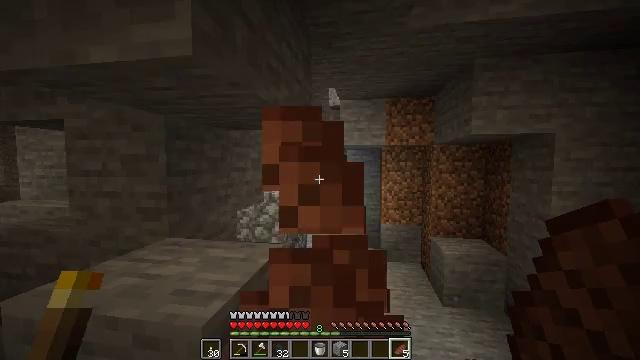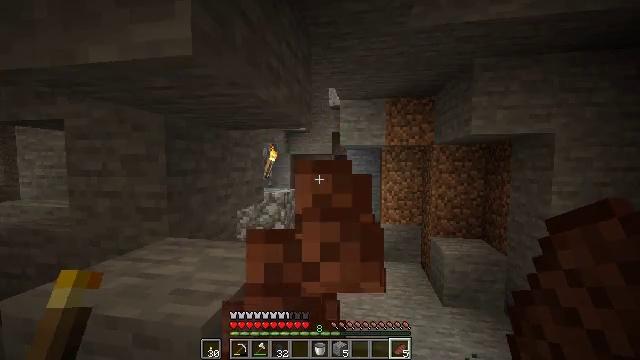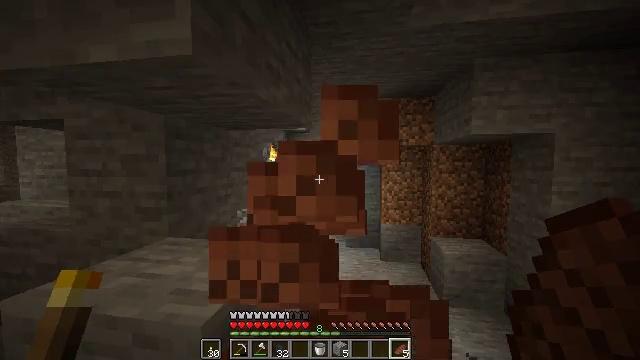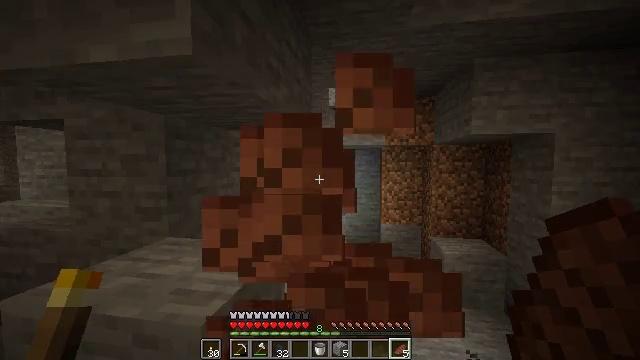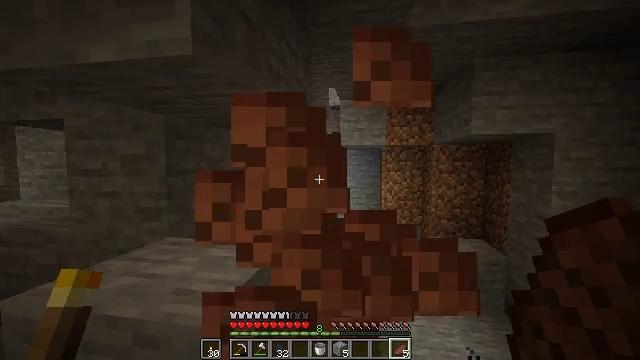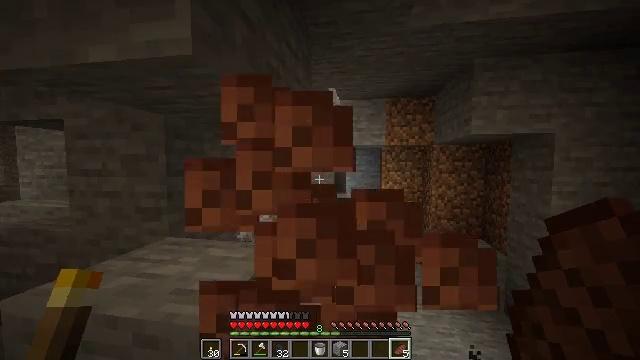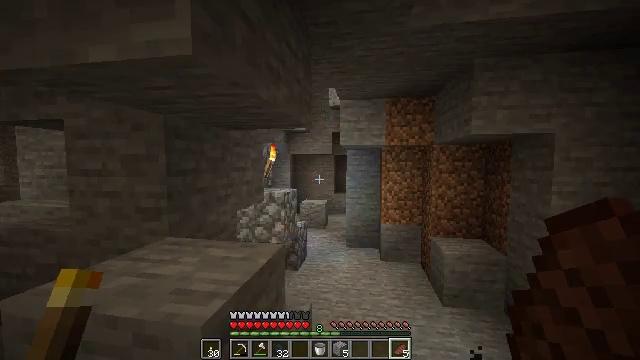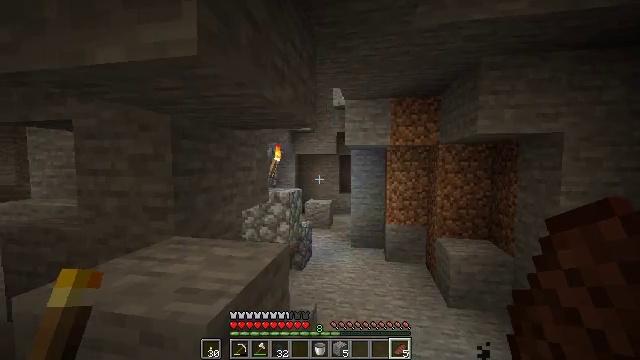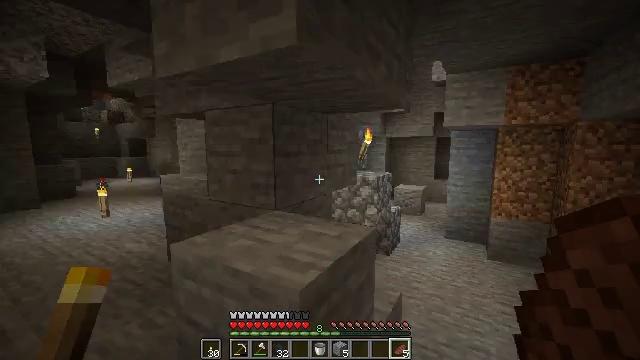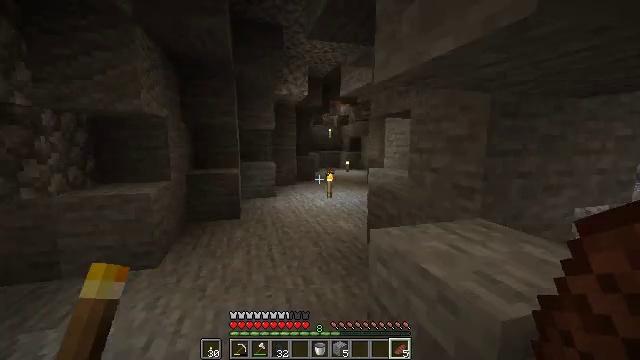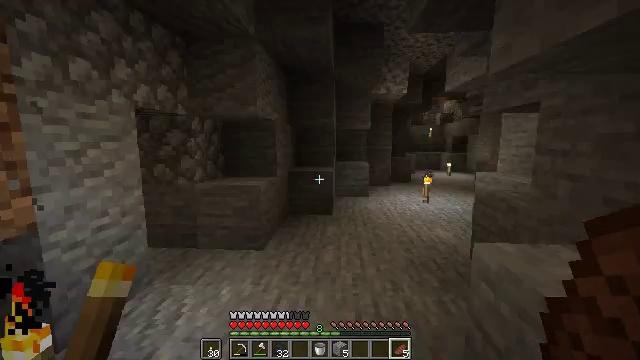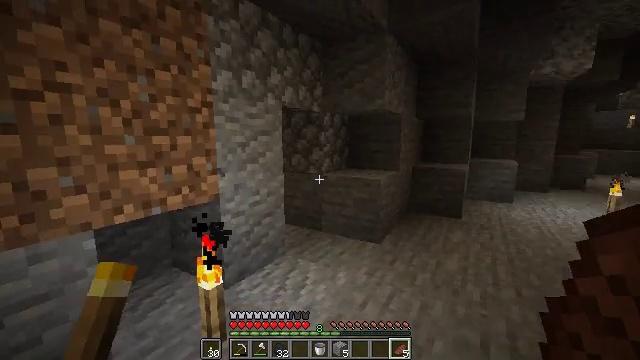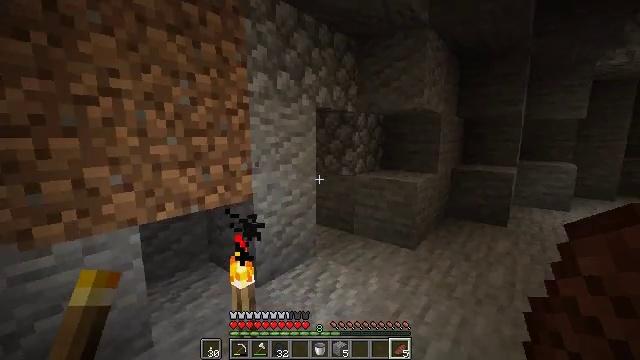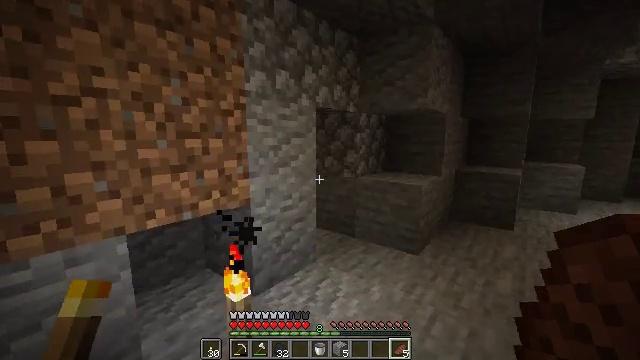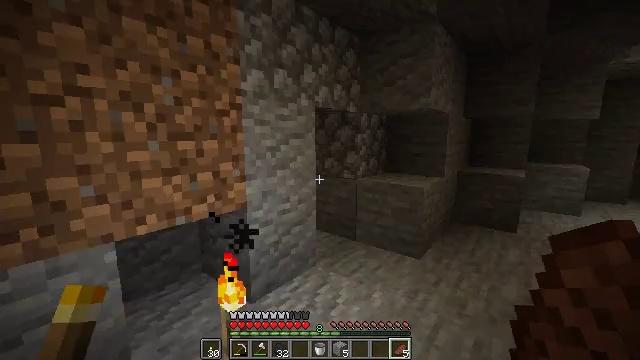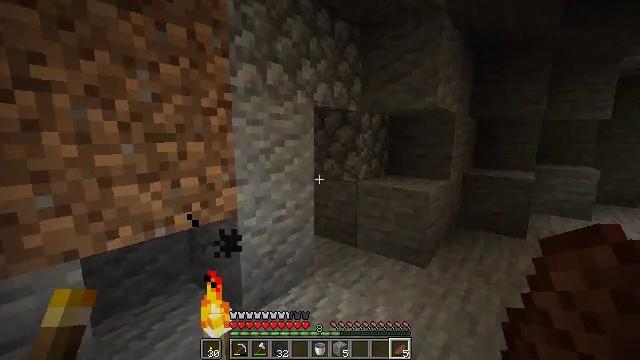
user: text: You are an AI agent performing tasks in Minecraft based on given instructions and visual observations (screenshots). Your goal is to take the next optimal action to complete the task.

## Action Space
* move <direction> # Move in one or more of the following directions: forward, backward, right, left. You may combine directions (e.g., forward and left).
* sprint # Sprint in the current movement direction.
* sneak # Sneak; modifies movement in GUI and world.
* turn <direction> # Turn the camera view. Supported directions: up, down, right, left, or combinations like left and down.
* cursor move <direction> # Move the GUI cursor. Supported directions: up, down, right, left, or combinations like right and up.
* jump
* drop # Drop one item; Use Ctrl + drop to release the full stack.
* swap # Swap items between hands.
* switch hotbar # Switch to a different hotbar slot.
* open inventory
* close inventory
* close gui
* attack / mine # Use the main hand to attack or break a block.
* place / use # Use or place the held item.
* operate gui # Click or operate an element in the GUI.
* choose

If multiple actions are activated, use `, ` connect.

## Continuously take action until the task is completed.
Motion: motion action
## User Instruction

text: Transform string into white wool in the crafting table.
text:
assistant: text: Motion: use / place
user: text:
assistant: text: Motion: use / place
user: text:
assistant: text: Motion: use / place
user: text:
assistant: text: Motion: use / place
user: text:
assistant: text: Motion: use / place
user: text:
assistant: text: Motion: no_op
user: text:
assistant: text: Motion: turn left
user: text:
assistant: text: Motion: turn left and down
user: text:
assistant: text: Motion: turn left
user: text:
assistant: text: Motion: turn left
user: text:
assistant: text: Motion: turn left and down
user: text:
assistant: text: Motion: move forward, turn left
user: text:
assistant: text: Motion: move forward
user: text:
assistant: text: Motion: move forward
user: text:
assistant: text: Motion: move forward
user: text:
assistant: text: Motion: move forward
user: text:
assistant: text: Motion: move forward
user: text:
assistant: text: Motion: move forward
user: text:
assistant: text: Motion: move forward
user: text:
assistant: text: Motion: move forward
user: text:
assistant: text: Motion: move forward, turn right
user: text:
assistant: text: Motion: move forward, turn right, switch to hotbar 2
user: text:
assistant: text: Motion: move forward, turn right, switch to hotbar 2
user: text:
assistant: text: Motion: move forward, turn right, switch to hotbar 2
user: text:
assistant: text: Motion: move forward, turn right, switch to hotbar 2
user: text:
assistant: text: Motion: move forward, turn right, switch to hotbar 2
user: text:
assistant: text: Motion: move forward, turn down
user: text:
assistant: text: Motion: move forward
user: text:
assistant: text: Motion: move forward
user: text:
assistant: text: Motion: move forward, turn left and down